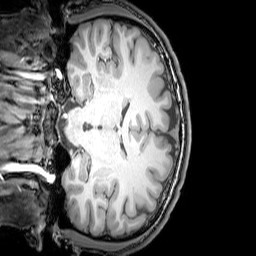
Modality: T1w
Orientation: coronal
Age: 23
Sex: male
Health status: healthy
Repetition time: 0.081 s
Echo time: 0.037 s